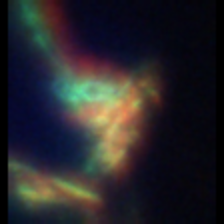
Taxon: Diatom_aggregate
Group: Diatoms